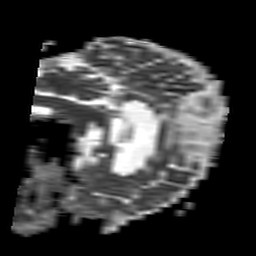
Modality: ADC
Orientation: sagittal
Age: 72
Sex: female
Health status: ill
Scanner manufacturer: philips
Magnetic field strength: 3 T
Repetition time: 3.8 s
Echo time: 0.09 s